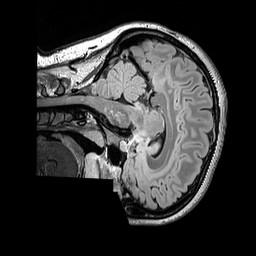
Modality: FLAIR
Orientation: sagittal
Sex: female
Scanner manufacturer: siemens
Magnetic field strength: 3 T
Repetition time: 5 s
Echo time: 0.395 s